Question: I am trying to plot a chunk size in relation to run time with the different chunk sizes on the x-axis being 1000, 10000, 100000, and <PHONE>. However, when I create the plot using the 'plot()' and 'axis' commands.
'''
plot(chunk, totTime, main="Runtime with Different Chunks", xaxt = "n",ylim = c(4,5),ylab="Runtime (sec)", xlab = "Size of Chunk", type="l")
axis(side = 1, c(1000,10000,100000,<PHONE>))
'''
I get a plot that looks like this.

I've tried 'axp' in 'plot()' and 'at' in the 'axis' function but it still has the same spacing. So, I wonder if there was a way to change how the graph spaces the data in the plot so the graph will look cleaner.
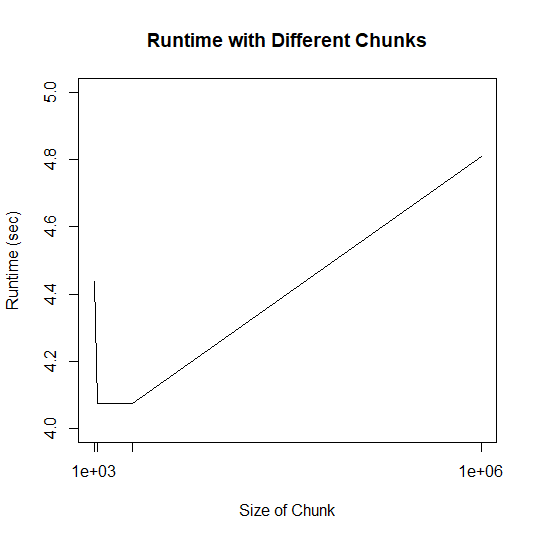
Answer: Try converting to the log scale but labeling your x-axis according to the set values you want (here, 'xvalues'). This will put equal spacing between orders of magnitude:
'''
# Sample data
totTime <- c(4.4, 4.01, 4.01, 4.8)
chunk <- c(1000, 10000, 100000, <PHONE>)
# Values desired on the x-asis
xvalues <- c(1000, 10000, 100000, <PHONE>)
# Plot
plot(
log(chunk), # note the log scale
totTime,
main = "Runtime with Different Chunks",
xaxt = "n",
ylim = c(4, 5),
ylab = "Runtime (sec)",
xlab = "Size of Chunk",
type = "l"
)
axis(side = 1,
at = log(xvalues), # note the log scale
label = xvalues)
'''
Output:
<URL>